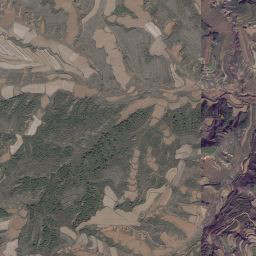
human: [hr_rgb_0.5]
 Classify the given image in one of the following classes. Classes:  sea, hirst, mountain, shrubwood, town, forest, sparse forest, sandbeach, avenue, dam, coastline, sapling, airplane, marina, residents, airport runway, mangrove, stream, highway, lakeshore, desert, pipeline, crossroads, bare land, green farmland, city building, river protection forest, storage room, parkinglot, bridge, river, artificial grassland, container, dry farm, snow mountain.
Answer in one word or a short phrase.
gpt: mountain